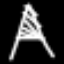
Label: The Eiffel Tower